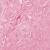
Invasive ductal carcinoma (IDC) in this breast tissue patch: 0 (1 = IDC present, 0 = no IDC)